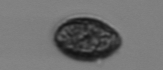
Label: Pseudochattonella_farcimen